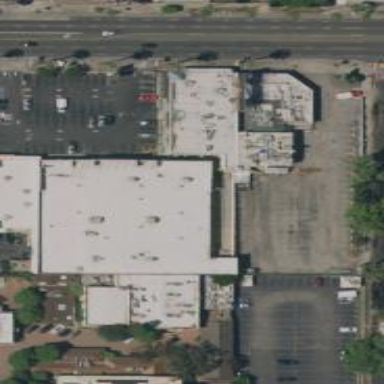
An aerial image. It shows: Retail building.